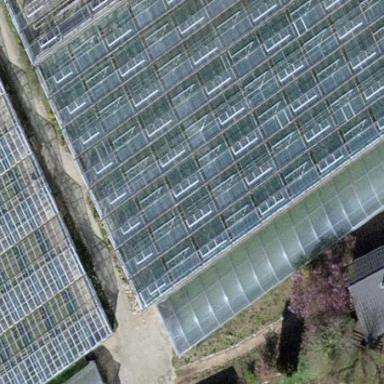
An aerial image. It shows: Greenhouse.